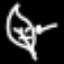
Label: leaf